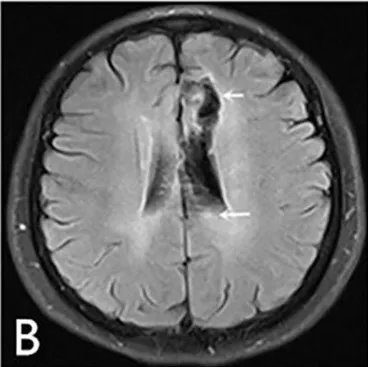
Cytotoxic edema and visuospatial and executing skills of the dominant hand of the patient improved in 3 months. MRI: (A,B) Sagittal T2WI scan and axial T2 FLAIR show obvious improvement of cytotoxic edema in the left frontal lobe and the body of the corpus callosum. Encephalomalacia foci and gliocyte hyperplasia can be observed in these areas.
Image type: radiology (mri)